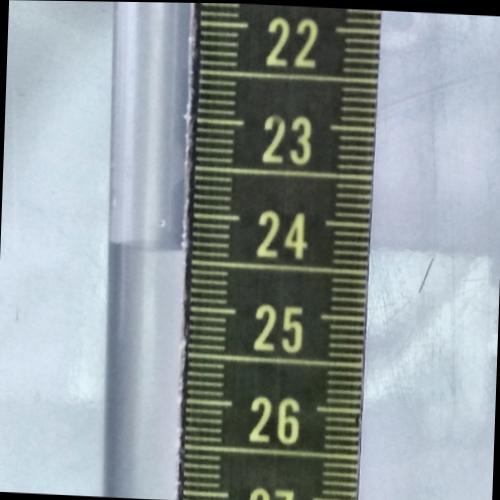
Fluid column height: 24.4 cm